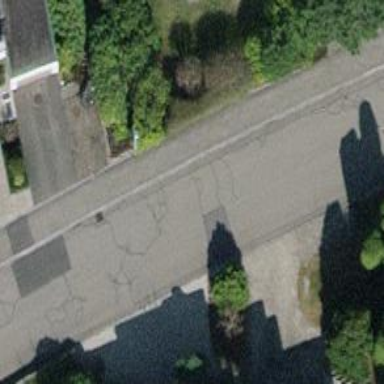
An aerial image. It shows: Residential road with asphalt surface and sidewalk on the left.